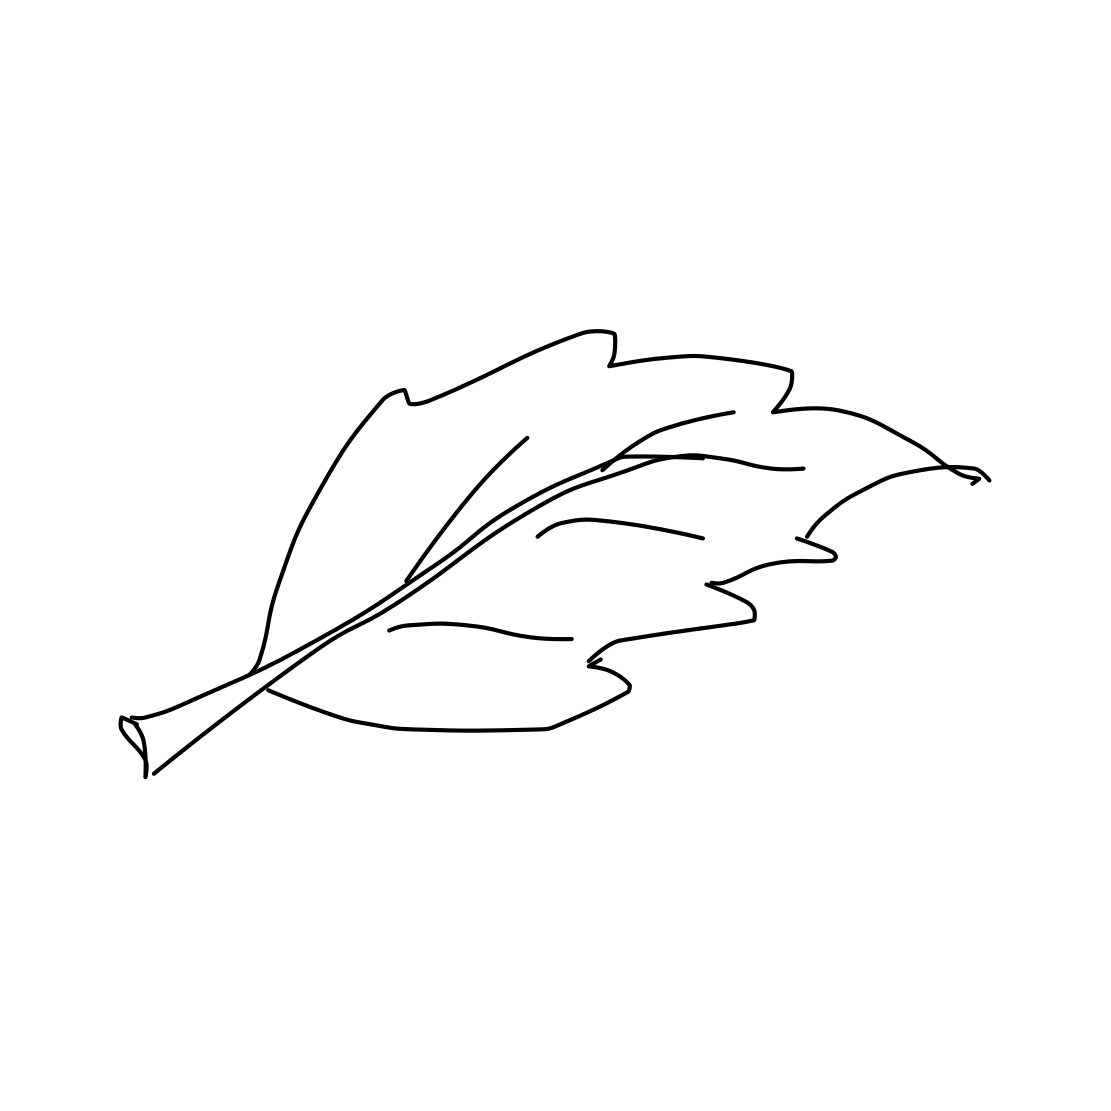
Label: leaf